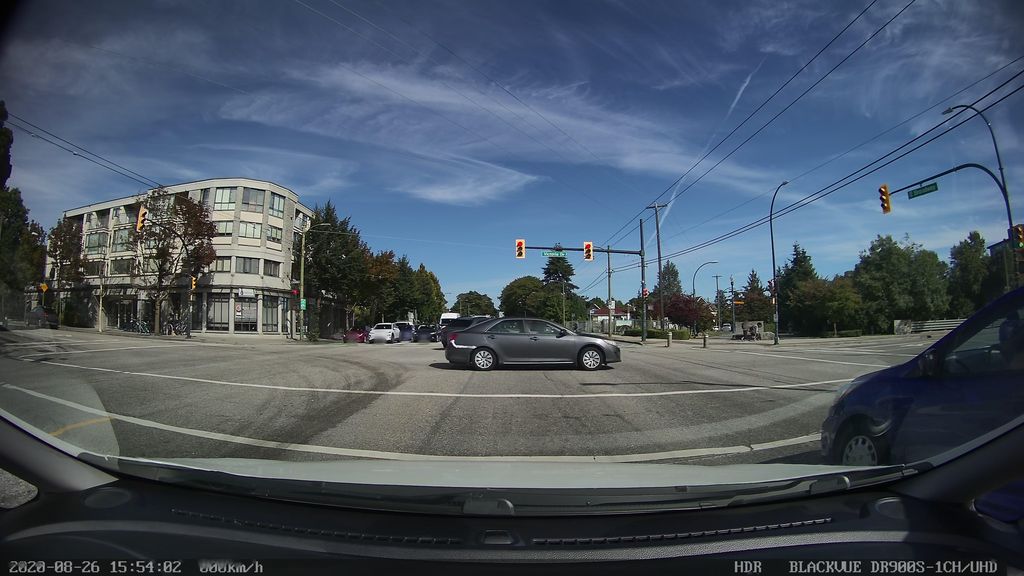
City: vancouver